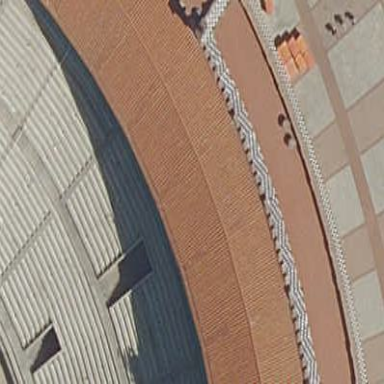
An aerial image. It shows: Bleachers on concrete skillion roof.